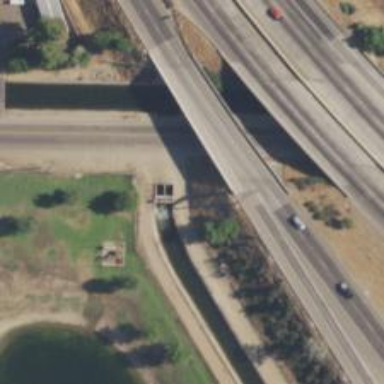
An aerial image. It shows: Culvert tunnel under canal.